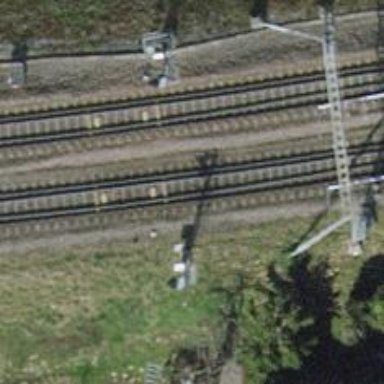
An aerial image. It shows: Railway signal.